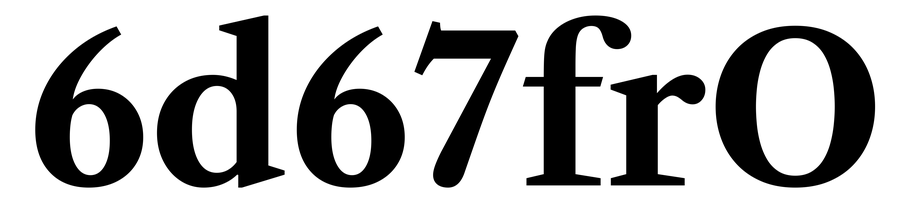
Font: LibreCaslonText_Bold